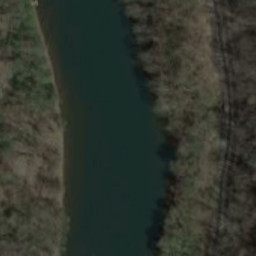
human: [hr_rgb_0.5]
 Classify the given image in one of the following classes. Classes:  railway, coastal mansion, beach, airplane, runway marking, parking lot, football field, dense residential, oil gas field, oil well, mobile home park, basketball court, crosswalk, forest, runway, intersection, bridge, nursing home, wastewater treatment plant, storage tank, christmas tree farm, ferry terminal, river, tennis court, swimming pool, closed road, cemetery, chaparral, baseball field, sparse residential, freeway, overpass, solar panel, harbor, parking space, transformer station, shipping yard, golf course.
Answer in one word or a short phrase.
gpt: river